Current action and preconditions to check: trajectory_clear

Your task: For each precondition in the list above, predict whether it will hold at this action.

Consider the current scene as observed from the mobile robot's camera, and analyze the predicted future states of all dynamic agents (e.g., people, animals, vehicles, or any moving entities) within the NEXT SECOND.

IMPORTANT: Only answer "very likely" if you are absolutely certain—based on strong, clear evidence—that a dynamic agent will violate the precondition in the predicted future state. Do NOT answer "very likely" for unlikely, ambiguous, or low-probability risks.

Ask yourself for each precondition: Is there a high probability, with clear and convincing evidence, that the predicted future states of any dynamic agent will interfere with the predicted future state of the currently executing action within the NEXT SECOND, causing that precondition to fail?

Assess the risk level based on these predictions. Use "likely" or "very likely" if motions create a clear risk of interference.

Use "neutral" or "improbable" if agents are nearby but their predicted paths are clearly diverging or non-conflicting.

Failure Risk Categories: "very improbable", "improbable", "neutral", "likely", "very likely"

Answer Format: Output ONLY the probability_of_failure value from these categories: "very improbable", "improbable", "neutral", "likely", "very likely"

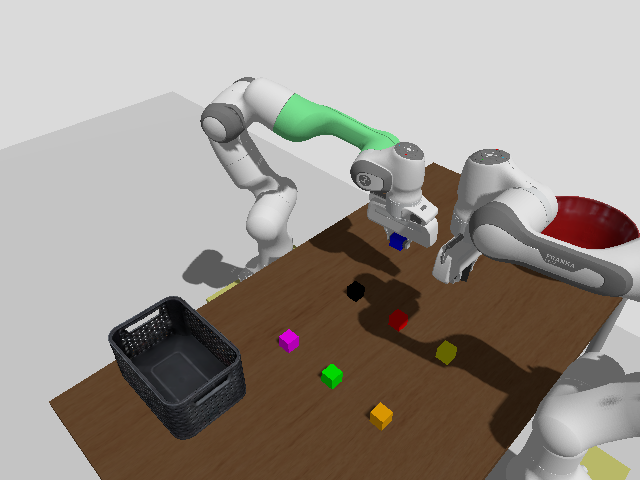

Answer: improbable